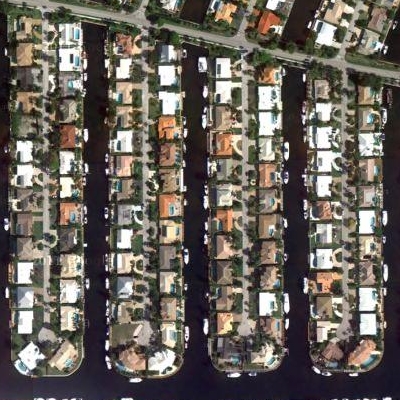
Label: Resident